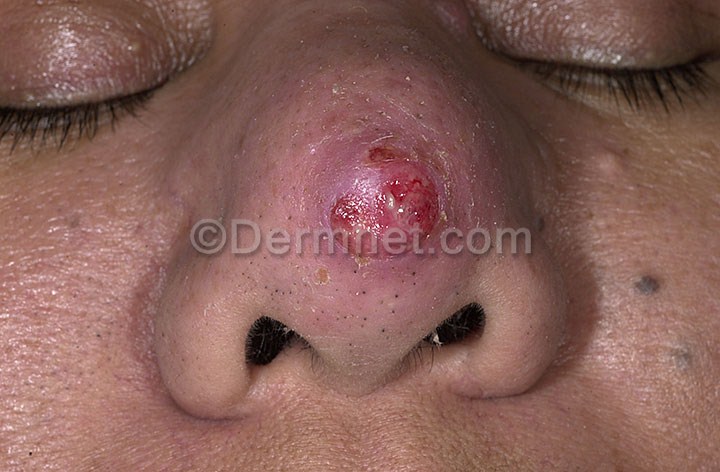
Disease: Acne and Rosacea Photos